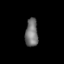
Tissue: lung
Cell type: Endothelial cells
Senescence score: 0.5455
Nuclear area (px): 352
Mean DAPI intensity: 116.25